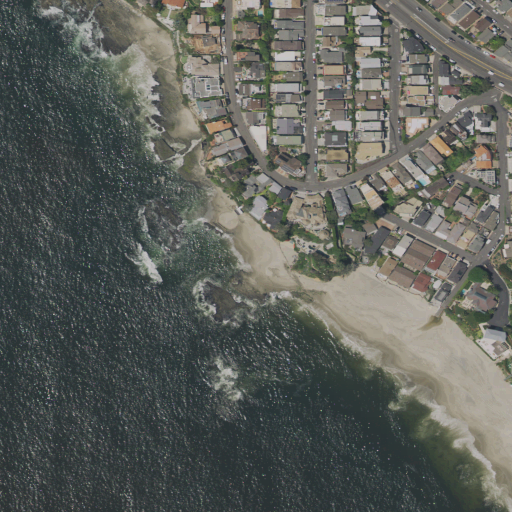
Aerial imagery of cape in California named Sugarloaf Point containing open water, medium intensity development, high intensity development, and low intensity development